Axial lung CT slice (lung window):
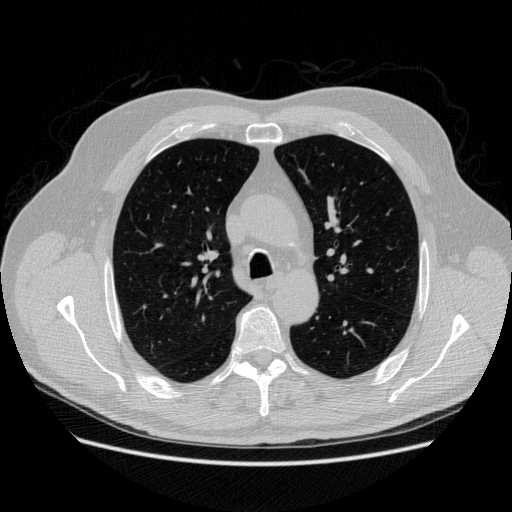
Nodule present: no